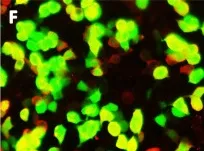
Detection of AQP4- IgG and AGO- IgG by IIF-CBA. 2- IgG in serum. 1:100 titer).
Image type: pathology (immunostaining)